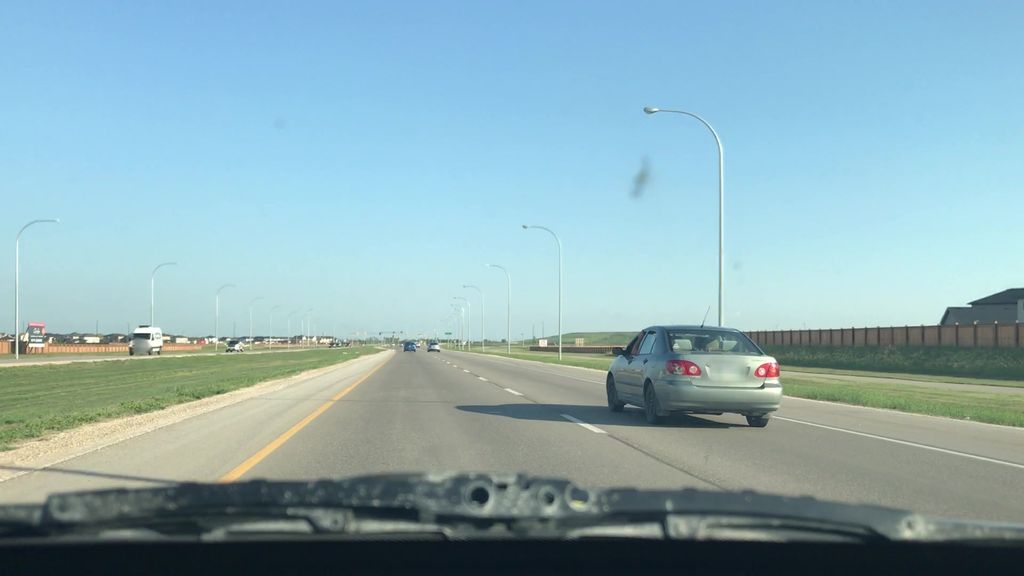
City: winnipeg